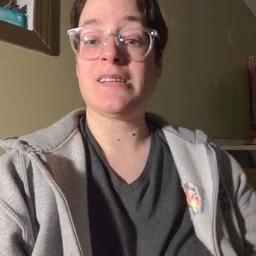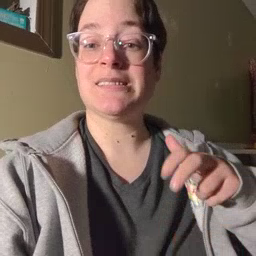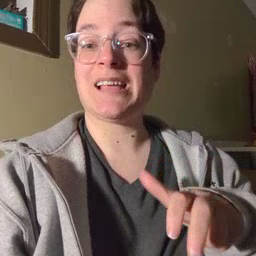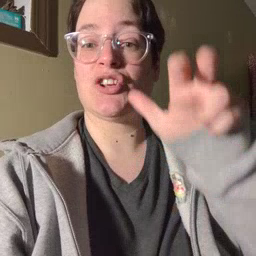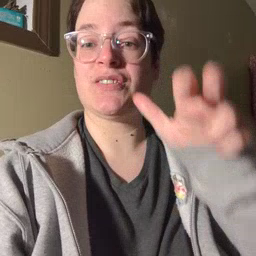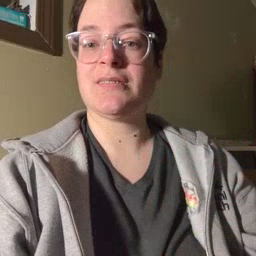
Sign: stairs